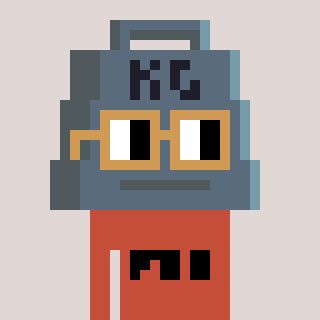
a pixel art character with square brown glasses, a weight-shaped head and a rust-colored body on a warm background